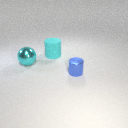
large cyan metal sphere in front of large cyan rubber cylinder